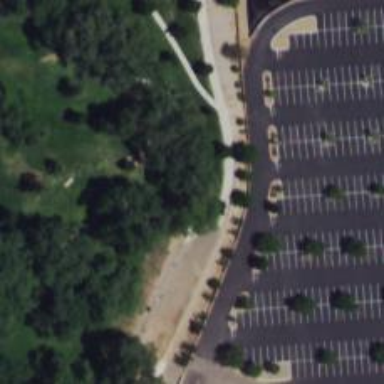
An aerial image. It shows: Disc golf tee.